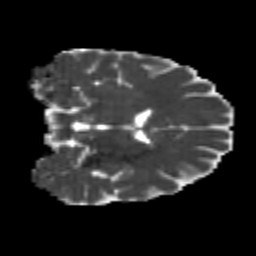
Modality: MD
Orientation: coronal
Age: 24
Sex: male
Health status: healthy
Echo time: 0.074 s